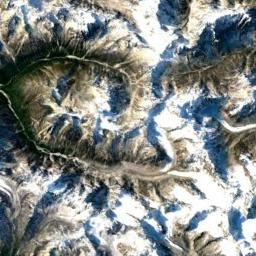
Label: snowberg